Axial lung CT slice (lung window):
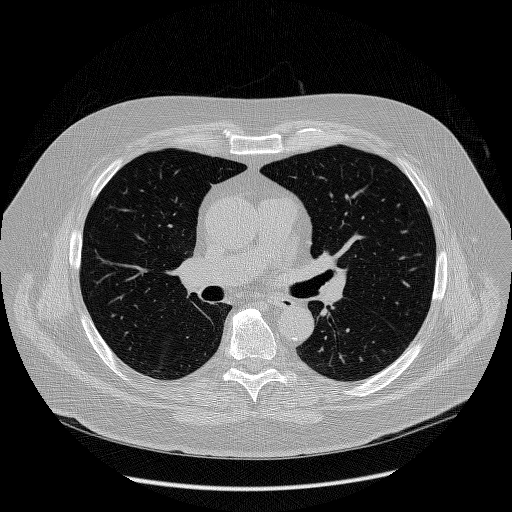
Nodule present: no